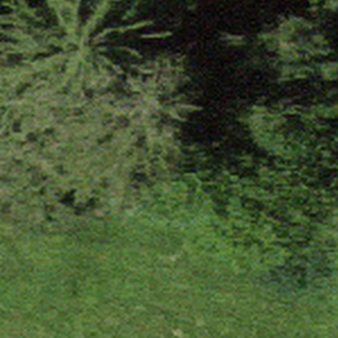
Label: other